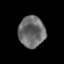
Tissue: prostate
Cell type: Endothelial cells
Senescence score: 0.3069
Nuclear area (px): 812
Mean DAPI intensity: 107.156